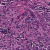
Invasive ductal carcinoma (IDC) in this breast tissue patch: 1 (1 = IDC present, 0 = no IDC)